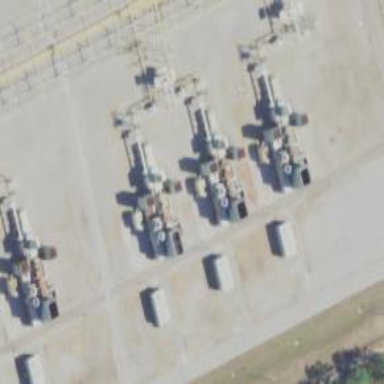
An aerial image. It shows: Gas-powered generator.